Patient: sex M, age 62
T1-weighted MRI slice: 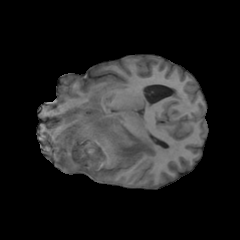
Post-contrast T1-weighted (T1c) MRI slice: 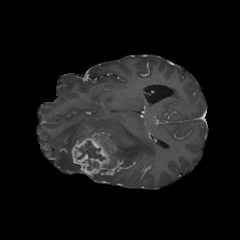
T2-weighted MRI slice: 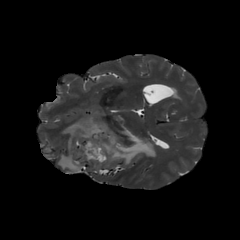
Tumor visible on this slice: yes
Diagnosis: Glioblastoma, IDH-wildtype
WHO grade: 4